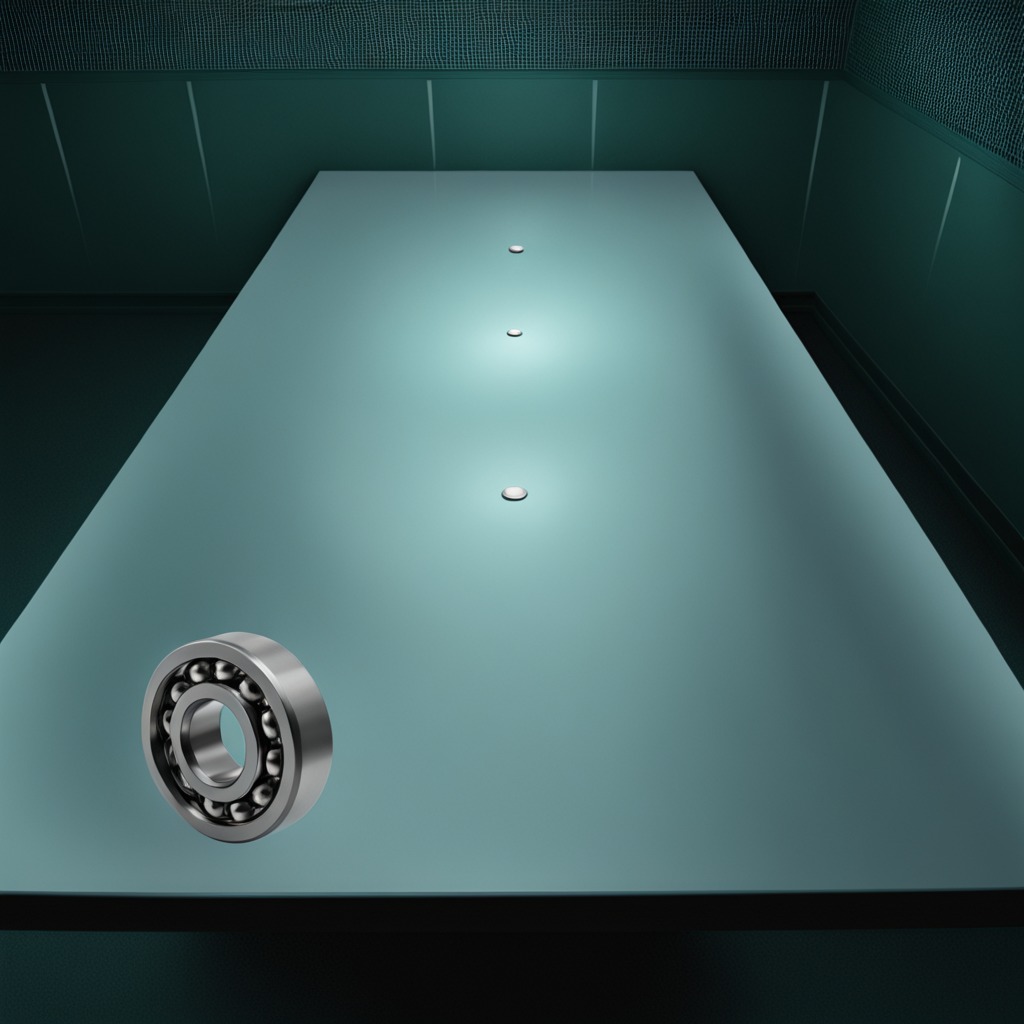
A metal ball bearing is lying on a clean empty table in a railway signal maintenance room.